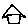
Label: house